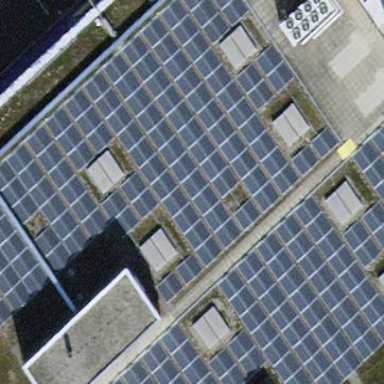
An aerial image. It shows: Solar power generator using photovoltaic panels.